Current action and preconditions to check: path_clear

Your task: For each precondition in the list above, predict whether it will hold at this action.

Consider the current scene as observed from the mobile robot's camera, and analyze the predicted future states of all dynamic agents (e.g., people, animals, vehicles, or any moving entities) within the NEXT SECOND.

IMPORTANT: Only answer "very likely" if you are absolutely certain—based on strong, clear evidence—that a dynamic agent will violate the precondition in the predicted future state. Do NOT answer "very likely" for unlikely, ambiguous, or low-probability risks.

Ask yourself for each precondition: Is there a high probability, with clear and convincing evidence, that the predicted future states of any dynamic agent will interfere with the predicted future state of the currently executing action within the NEXT SECOND, causing that precondition to fail?

Assess the risk level based on these predictions. Use "likely" or "very likely" if motions create a clear risk of interference.

Use "neutral" or "improbable" if agents are nearby but their predicted paths are clearly diverging or non-conflicting.

Failure Risk Categories: "very improbable", "improbable", "neutral", "likely", "very likely"

Answer Format: Output ONLY the probability_of_failure value from these categories: "very improbable", "improbable", "neutral", "likely", "very likely"

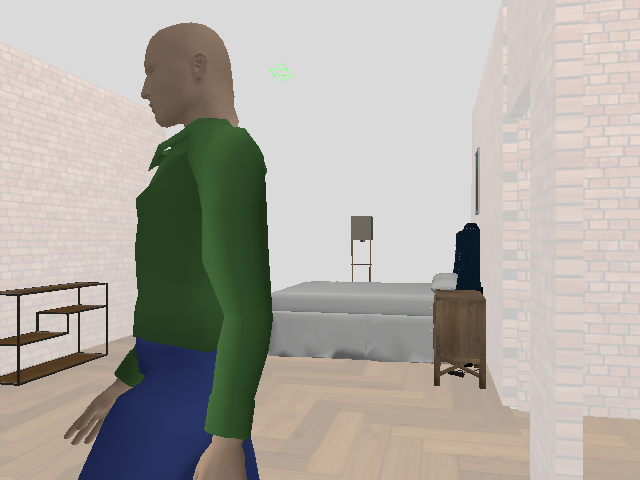

Answer: very likely